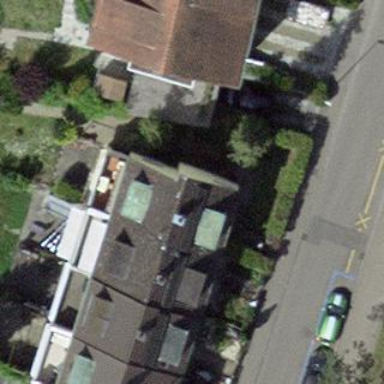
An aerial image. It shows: Terrace building.